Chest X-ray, PA view. Patient: 45 years old, sex M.
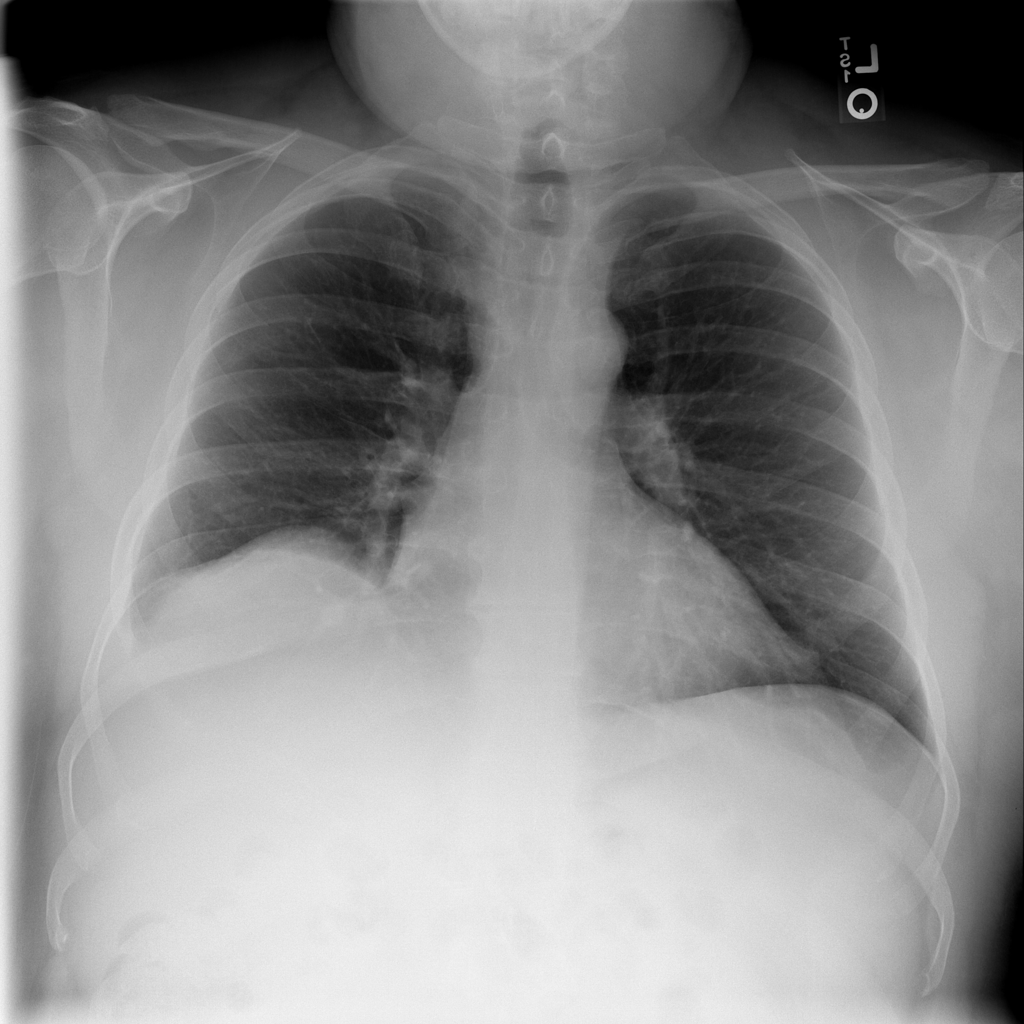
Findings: No Finding